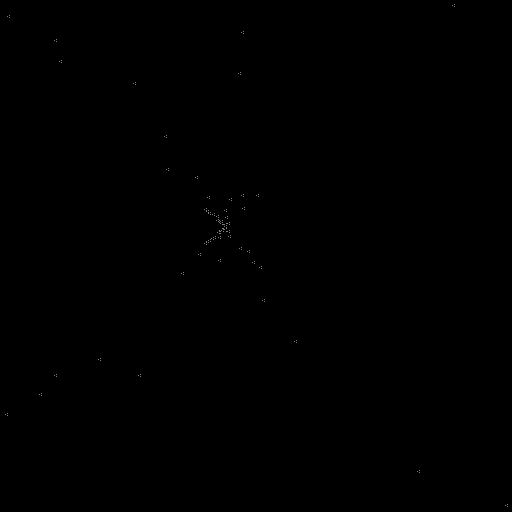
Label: bamboofern